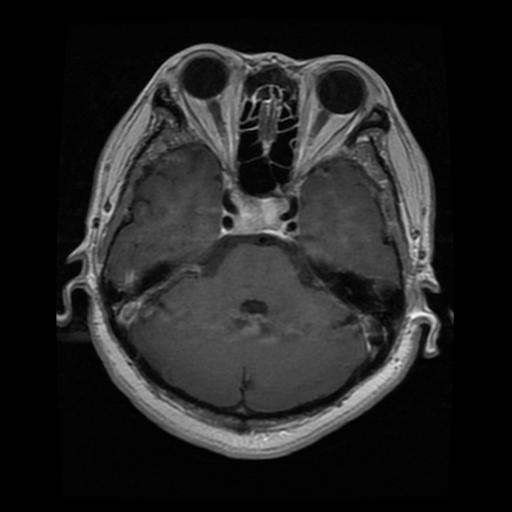
Label: pituitary